Question: I can create a new entity in persistence window of Intellij (TestE for example). It will create a class with JPA annotations for me. But I already have some annotated classes, how can I import them into the persistence tool window?

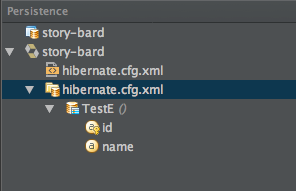
Answer: OK. I've find the answer.
I should add mapping class in 'hibernate.cfg.xml', like this:
'<mapping class="org.binwang.story.model.User"/>'